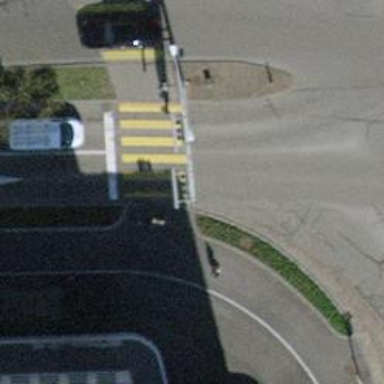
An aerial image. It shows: Crossing with traffic signals.